Question: Why is there an underline after the text in the image below?

'''
<a href="index.html">
<div style="display: inline-block">
<img src="images/fallout.svg">
<h1 class="header_text">Mods</h1>
</div>
</a>
'''
'''
.header_text {
display: inline-block;
font-size: 20px;
color: white;
}
'''
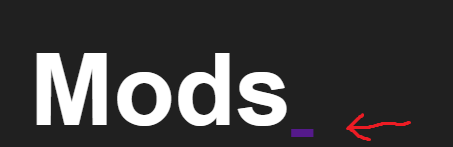
Answer: EDIT: revised my answer because I didn't understand the question.
to get rid of underlines in hyperlinks, use the following code:
'''
#example {
text-decoration: none;
}
'''
hyperlinks have a text decoration of "underline" by default. You have to specify "none" to get rid of that.